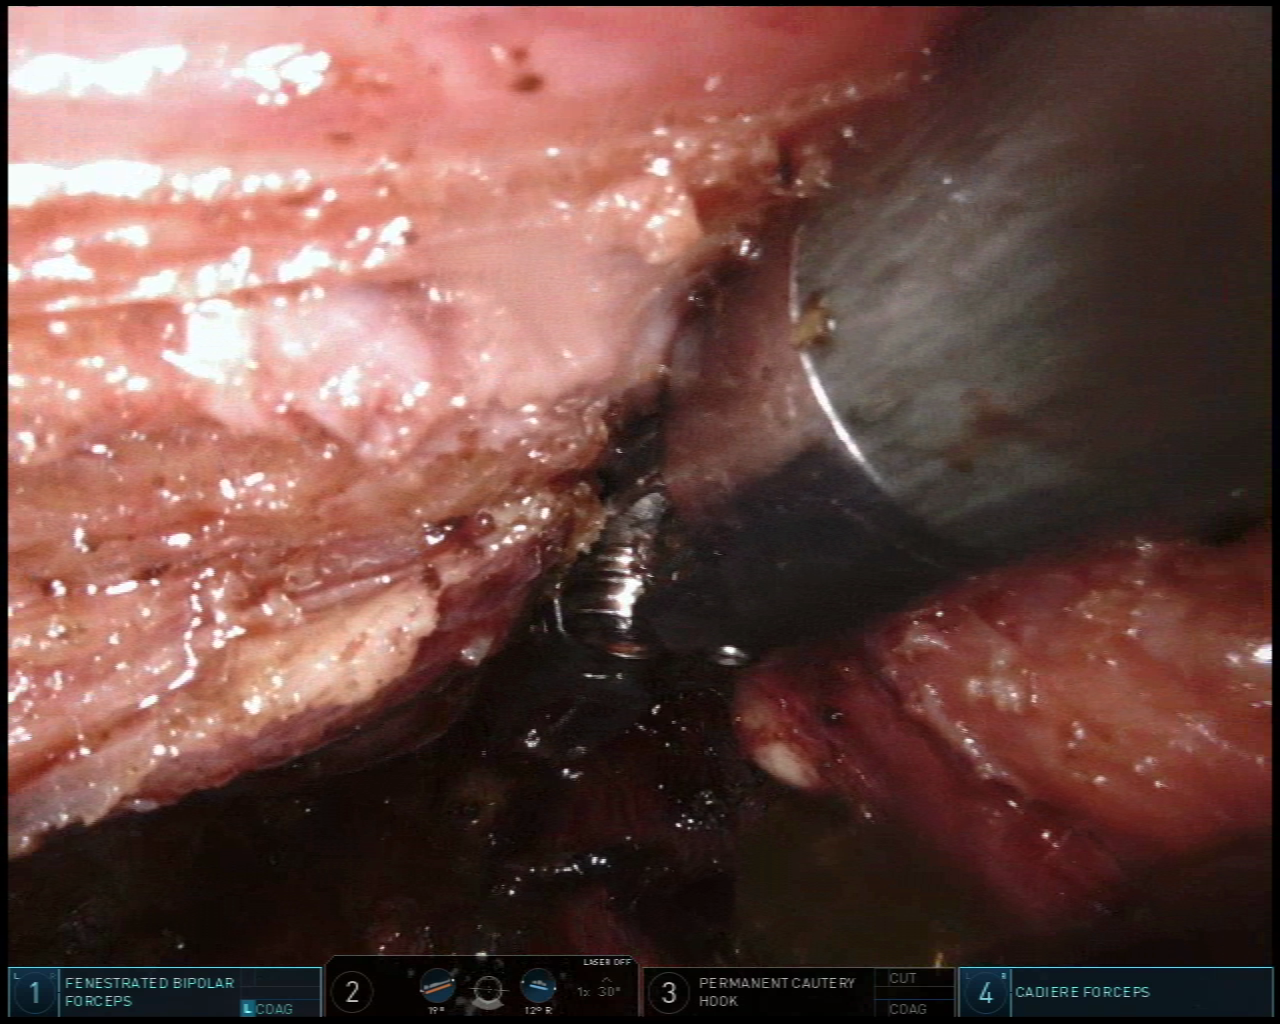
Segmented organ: vesicular_glands
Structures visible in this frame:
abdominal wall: no
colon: no
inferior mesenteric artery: no
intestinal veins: no
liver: no
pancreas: no
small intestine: no
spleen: no
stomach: no
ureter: no
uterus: no
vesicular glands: yes